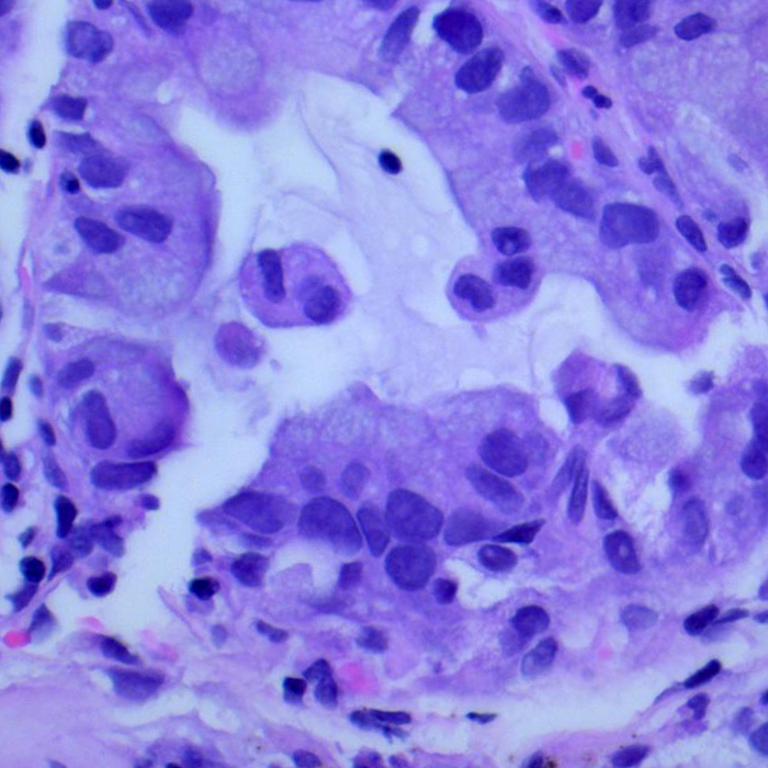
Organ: lung
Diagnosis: adenocarcinomas